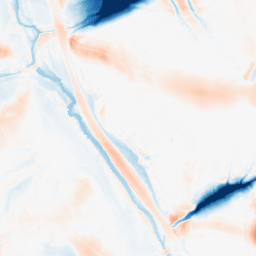
Category: morphological
Decomposition family: morphological_ellipse
Decomposition parameters: operation: average
width: 50
height: 50
Upsampling method: cubic_catmull_rom
Upsampling parameters: scale: 4
Upsampling scale: 4